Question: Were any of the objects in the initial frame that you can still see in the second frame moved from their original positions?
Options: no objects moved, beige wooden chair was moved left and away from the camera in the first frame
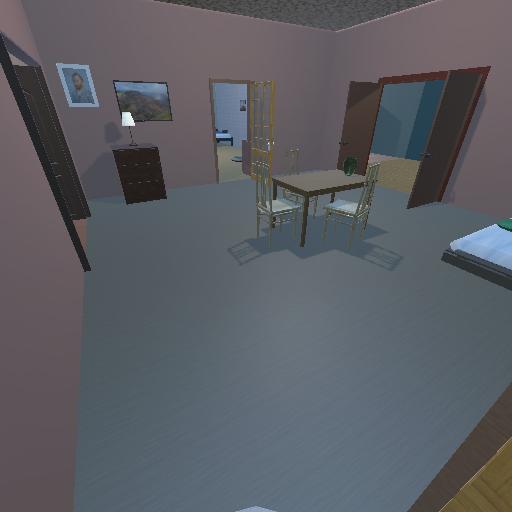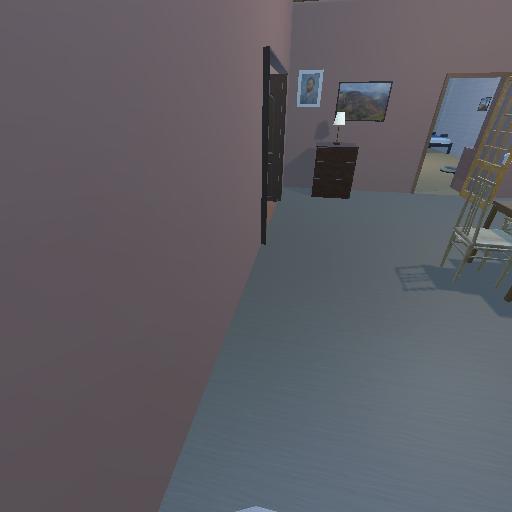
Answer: no objects moved